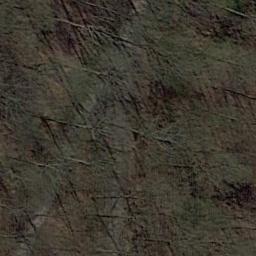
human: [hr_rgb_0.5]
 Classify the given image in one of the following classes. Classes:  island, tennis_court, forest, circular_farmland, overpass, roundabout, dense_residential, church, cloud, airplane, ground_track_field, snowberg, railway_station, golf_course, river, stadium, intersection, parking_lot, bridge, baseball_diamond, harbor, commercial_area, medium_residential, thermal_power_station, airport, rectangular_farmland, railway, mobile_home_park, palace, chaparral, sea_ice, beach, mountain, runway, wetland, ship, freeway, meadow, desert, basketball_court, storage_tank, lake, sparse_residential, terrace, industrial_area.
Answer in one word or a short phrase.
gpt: forest